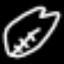
Label: leaf